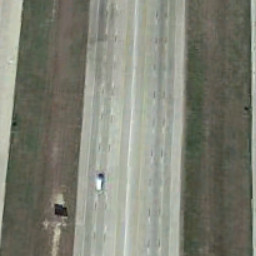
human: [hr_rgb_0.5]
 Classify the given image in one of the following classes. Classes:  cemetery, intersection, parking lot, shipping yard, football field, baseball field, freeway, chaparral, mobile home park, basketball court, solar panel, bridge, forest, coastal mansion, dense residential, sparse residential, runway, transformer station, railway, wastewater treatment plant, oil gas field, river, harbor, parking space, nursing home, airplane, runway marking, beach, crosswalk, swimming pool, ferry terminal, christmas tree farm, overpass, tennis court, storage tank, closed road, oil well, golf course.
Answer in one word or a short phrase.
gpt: freeway